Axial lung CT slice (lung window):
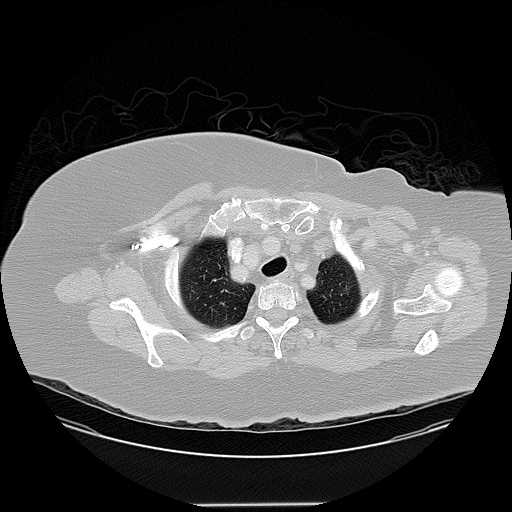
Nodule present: no